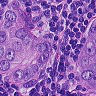
Metastatic tissue present: yes